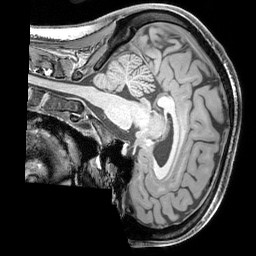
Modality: T1w
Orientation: sagittal
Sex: female
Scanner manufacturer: siemens
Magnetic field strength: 3 T
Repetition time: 2.3 s
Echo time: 0.00226 s